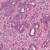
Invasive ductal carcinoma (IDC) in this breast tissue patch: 1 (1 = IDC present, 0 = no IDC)